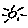
Label: sun